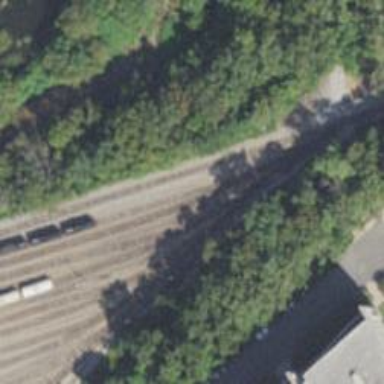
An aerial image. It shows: Railway siding with rails.